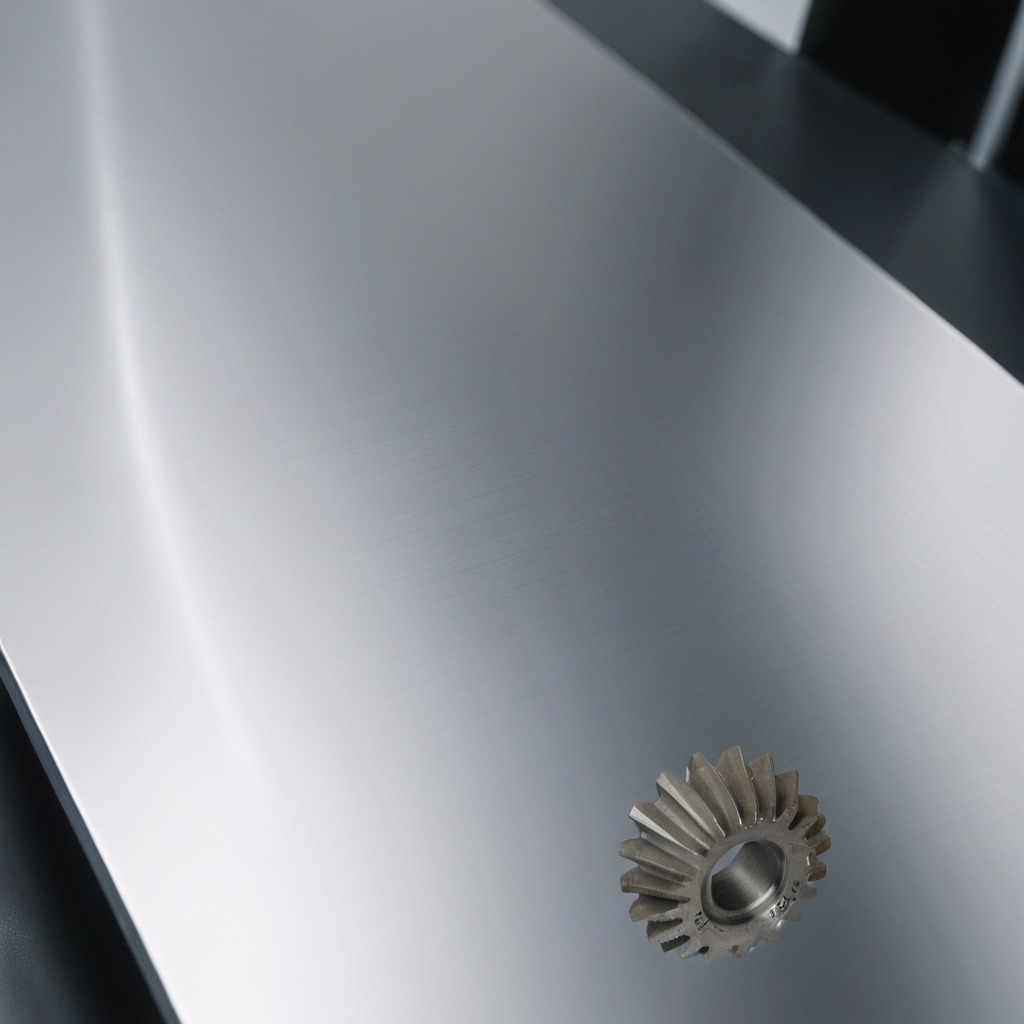
A steel gear with teeth is lying on the stainless steel table in a high-end prototyping lab.